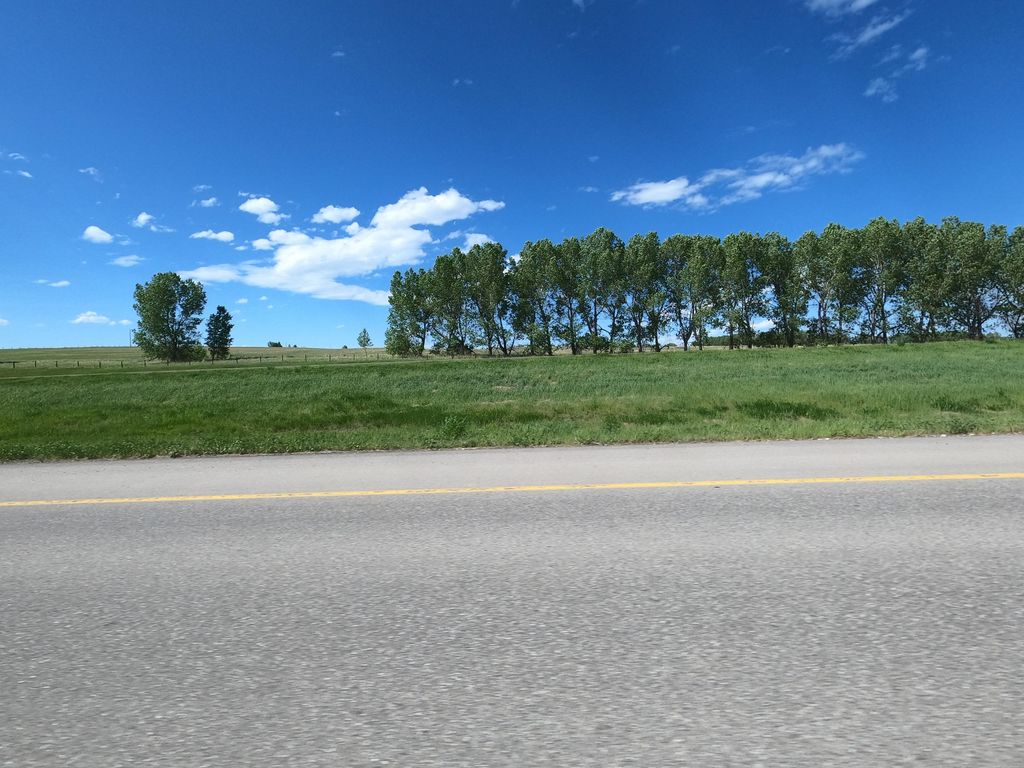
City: calgary